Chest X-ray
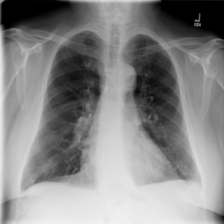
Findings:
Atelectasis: negative
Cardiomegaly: negative
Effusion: negative
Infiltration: negative
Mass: negative
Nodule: negative
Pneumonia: negative
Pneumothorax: negative
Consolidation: negative
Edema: negative
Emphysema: positive
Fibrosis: negative
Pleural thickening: negative
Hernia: negative